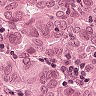
Metastatic tissue present: yes